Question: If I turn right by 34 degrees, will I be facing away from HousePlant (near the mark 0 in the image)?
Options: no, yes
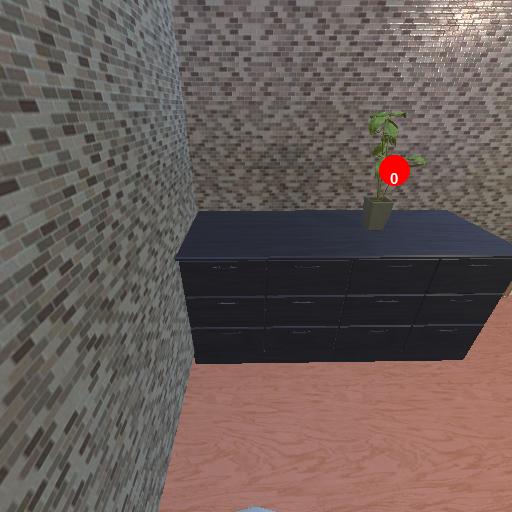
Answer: no